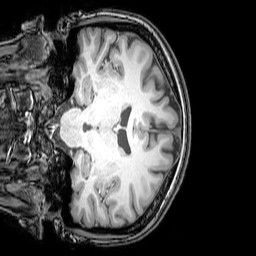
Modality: T1w
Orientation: coronal
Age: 20
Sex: female
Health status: healthy
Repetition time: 0.081 s
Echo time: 0.037 s